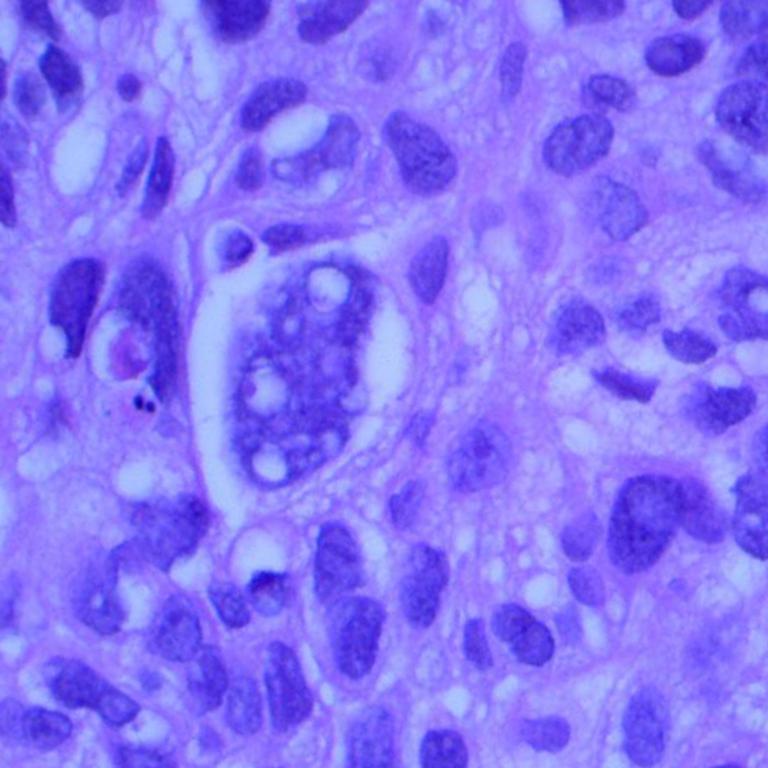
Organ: lung
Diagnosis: squamous carcinomas